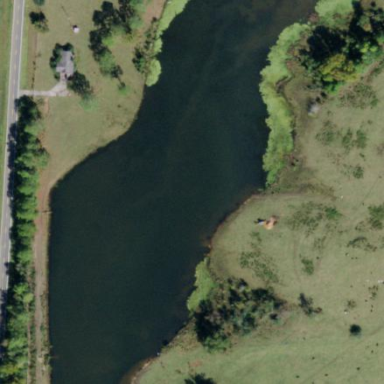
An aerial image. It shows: Beautiful lake surrounded by nature.